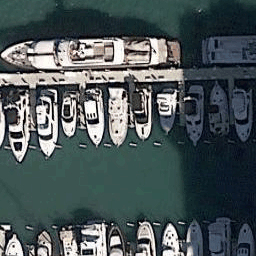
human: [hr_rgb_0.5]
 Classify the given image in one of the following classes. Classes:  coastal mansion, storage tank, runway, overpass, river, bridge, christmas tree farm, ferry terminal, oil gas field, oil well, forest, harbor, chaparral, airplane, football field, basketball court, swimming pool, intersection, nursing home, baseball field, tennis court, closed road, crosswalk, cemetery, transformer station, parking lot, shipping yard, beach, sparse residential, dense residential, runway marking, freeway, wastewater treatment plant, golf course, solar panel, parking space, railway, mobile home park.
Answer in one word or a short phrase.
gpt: harbor